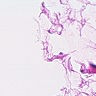
Metastatic tissue present: no